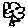
Label: flower